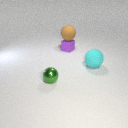
large cyan rubber sphere in front of small purple rubber cube